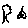
Label: tree